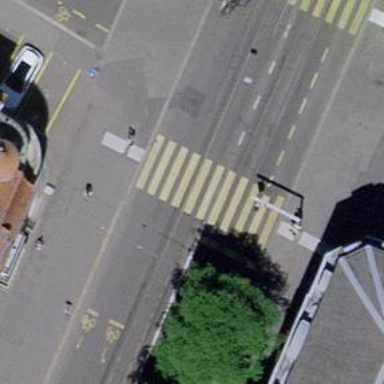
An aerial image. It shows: Tram crossing on the railway.